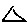
Label: triangle